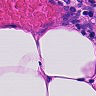
Metastatic tissue present: no